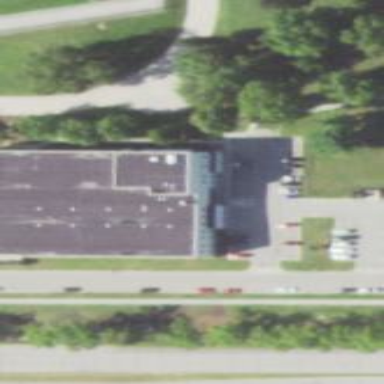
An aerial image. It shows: Public building.